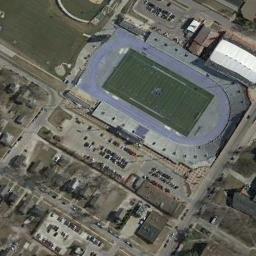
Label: ground_track_field